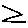
Label: zigzag